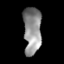
Tissue: lung
Cell type: T cells
Senescence score: 0.2391
Nuclear area (px): 826
Mean DAPI intensity: 143.504